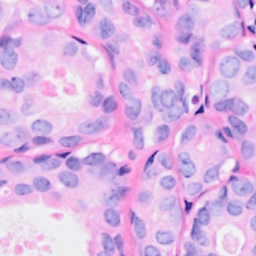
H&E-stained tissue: Breast